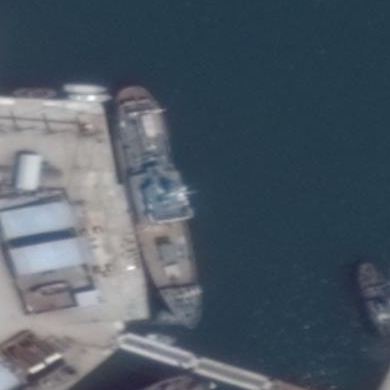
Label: civil